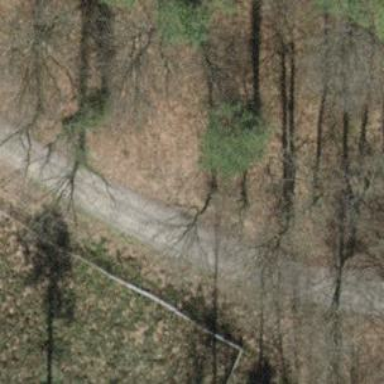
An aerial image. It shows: Track with pebblestone surface. The track type is grade2.